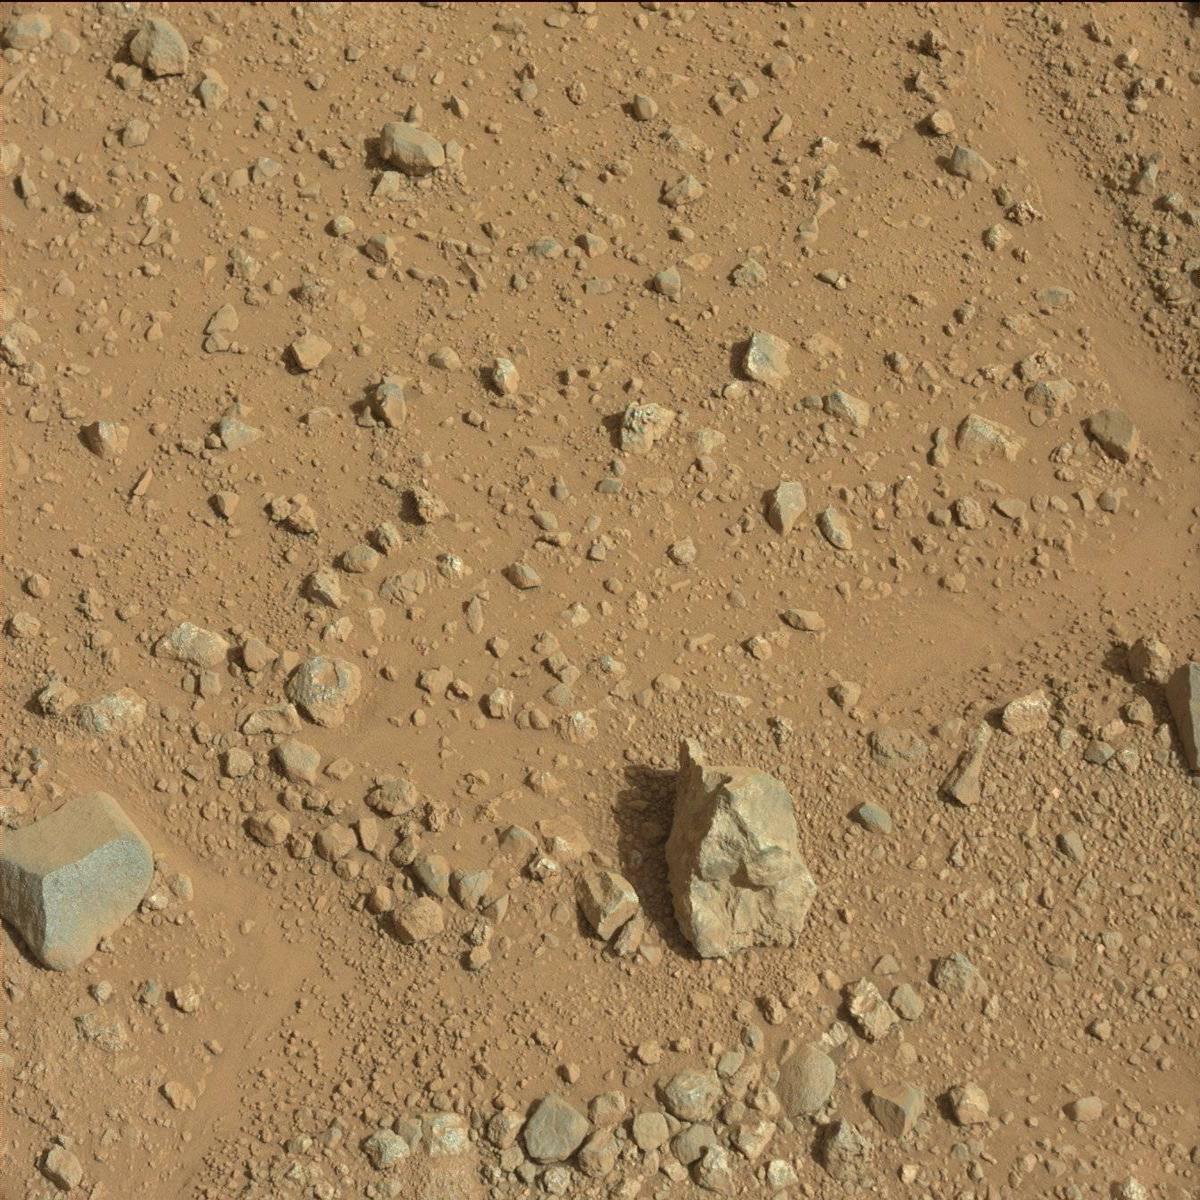
Terrain classes present: Bedrock, Rock, Sand / Soil